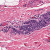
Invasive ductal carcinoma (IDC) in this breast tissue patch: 0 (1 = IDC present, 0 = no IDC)